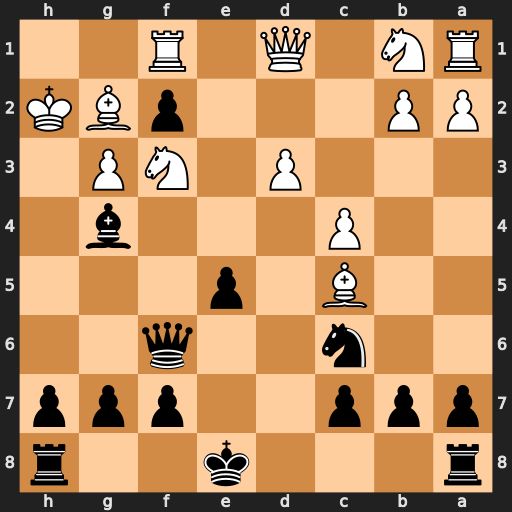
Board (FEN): r3k2r/ppp2ppp/2n2q2/2B1p3/2P3b1/3P1NP1/PP3pBK/RN1Q1R2
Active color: b
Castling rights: kq
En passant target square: -
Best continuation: Qh6+ Nh4 Bxd1